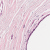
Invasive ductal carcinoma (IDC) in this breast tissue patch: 0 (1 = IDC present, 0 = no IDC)